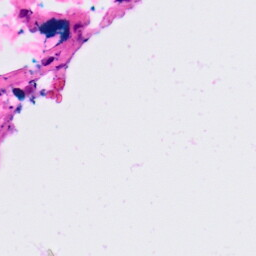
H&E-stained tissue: Lung